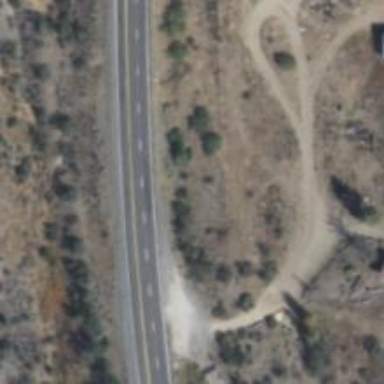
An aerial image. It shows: Abandoned road.